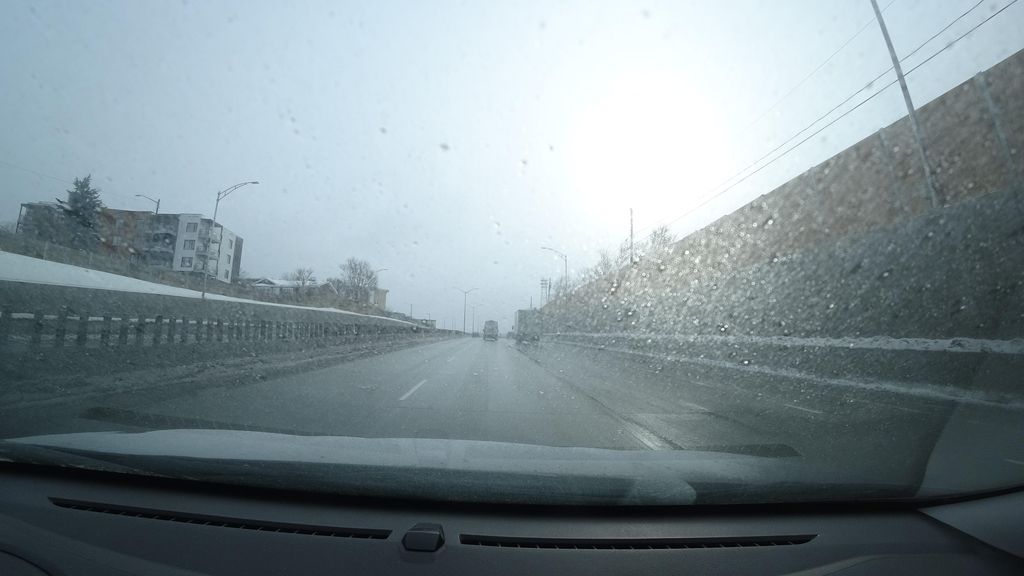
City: quebec_city